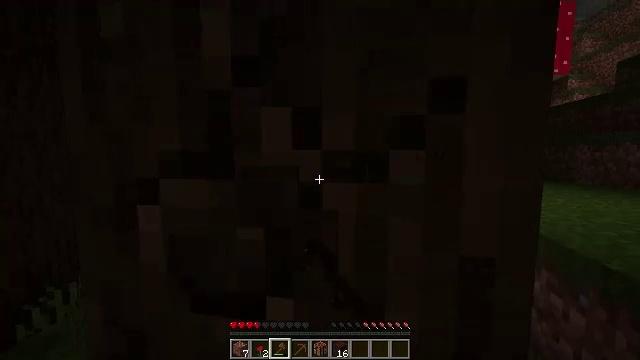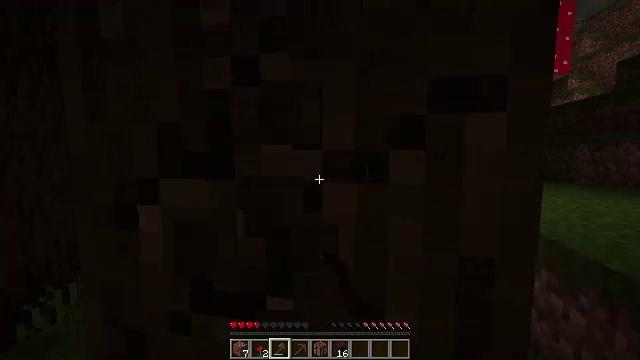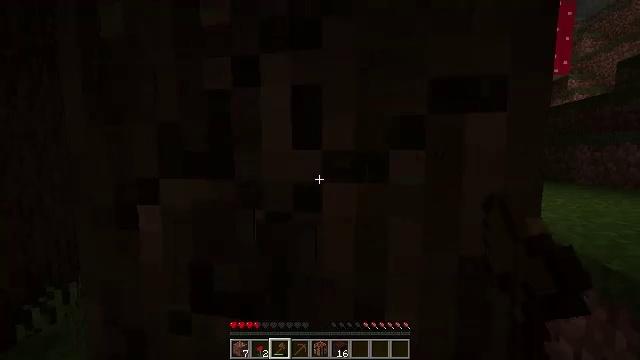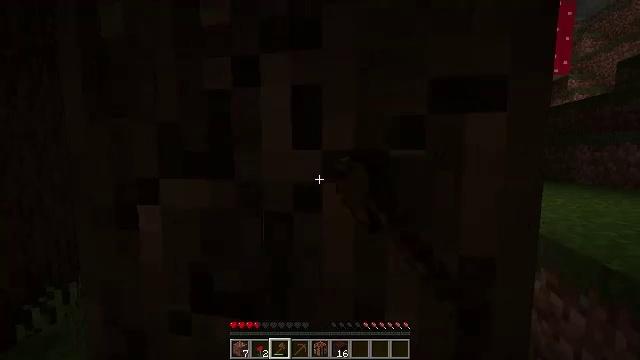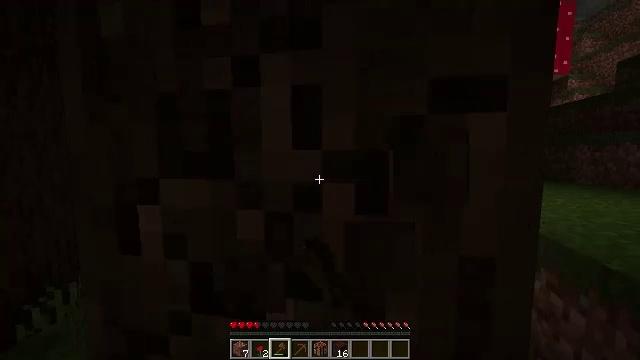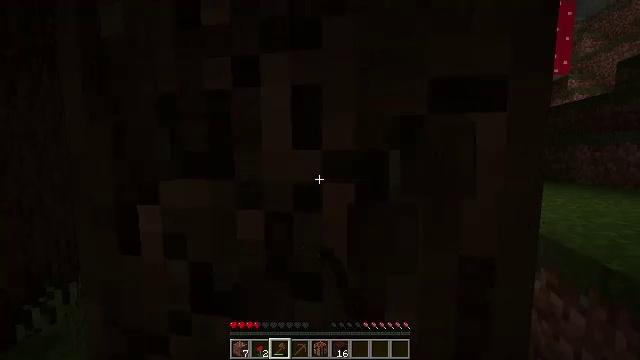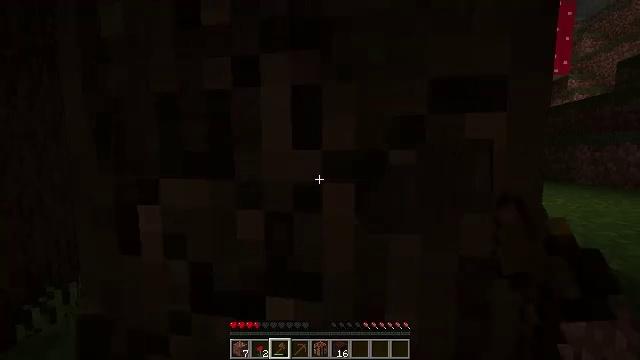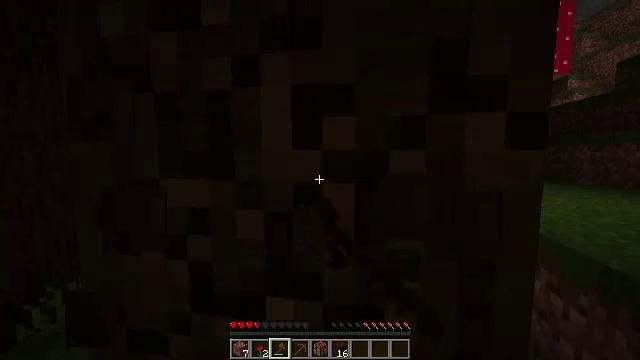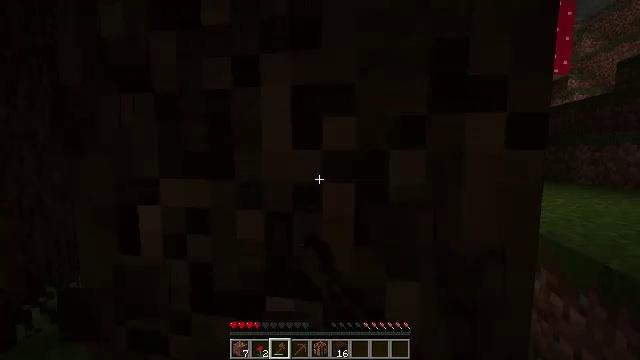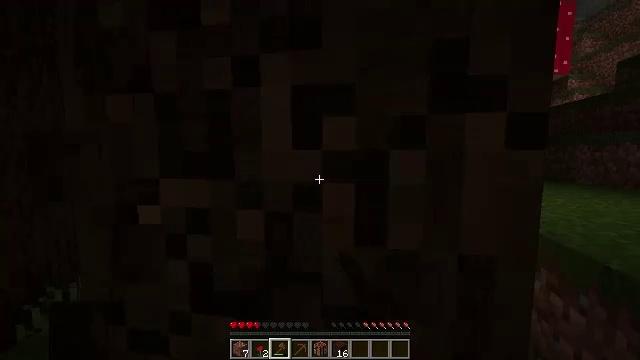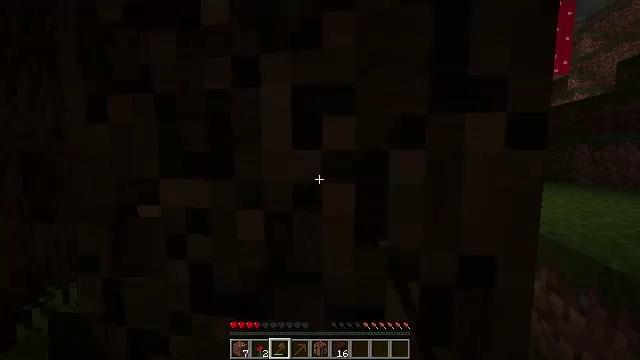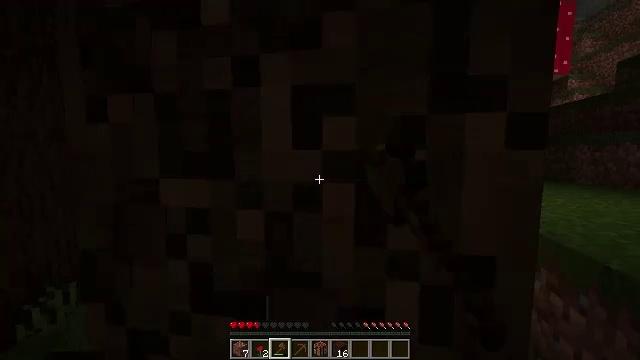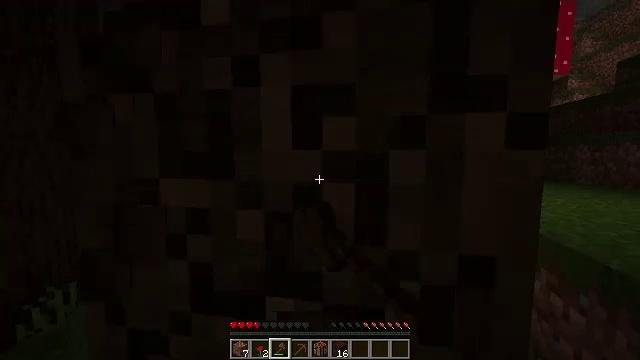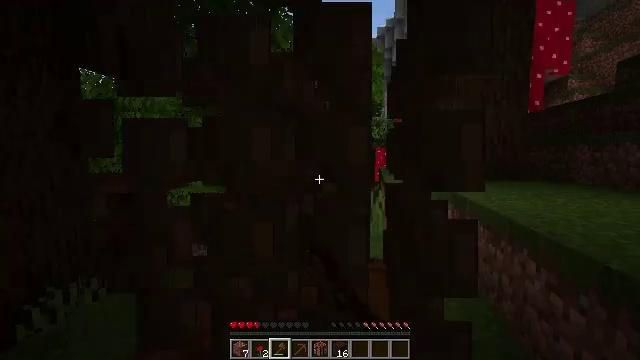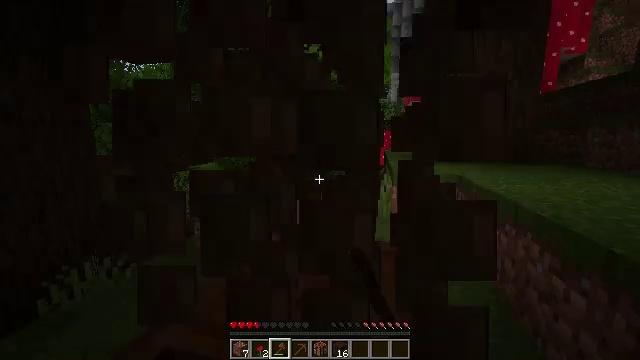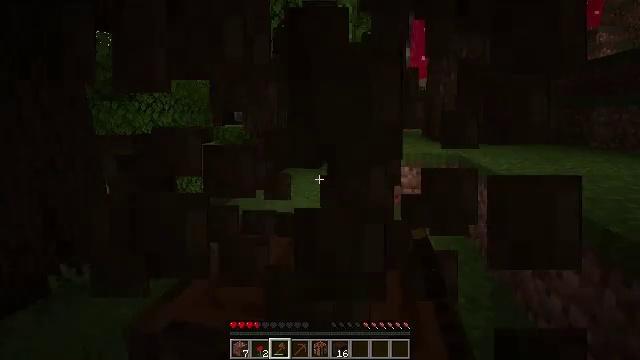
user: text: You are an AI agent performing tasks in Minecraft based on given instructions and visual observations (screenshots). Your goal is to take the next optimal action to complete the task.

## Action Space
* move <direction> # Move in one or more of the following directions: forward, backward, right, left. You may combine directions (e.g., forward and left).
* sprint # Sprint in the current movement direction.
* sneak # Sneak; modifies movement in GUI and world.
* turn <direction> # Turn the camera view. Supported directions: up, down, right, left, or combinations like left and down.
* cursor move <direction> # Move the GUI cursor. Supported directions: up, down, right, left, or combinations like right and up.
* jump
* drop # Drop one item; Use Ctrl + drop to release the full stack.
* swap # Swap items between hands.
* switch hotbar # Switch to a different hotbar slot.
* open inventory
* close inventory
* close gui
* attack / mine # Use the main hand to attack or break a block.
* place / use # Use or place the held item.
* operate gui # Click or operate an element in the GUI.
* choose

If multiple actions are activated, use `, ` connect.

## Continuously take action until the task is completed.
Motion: motion action
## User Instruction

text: Mine the dark oak log from a tree.
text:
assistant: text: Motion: attack / mine
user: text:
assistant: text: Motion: attack / mine
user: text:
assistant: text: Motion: attack / mine
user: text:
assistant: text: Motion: attack / mine
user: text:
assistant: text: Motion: attack / mine
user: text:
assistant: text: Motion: attack / mine
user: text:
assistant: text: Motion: attack / mine
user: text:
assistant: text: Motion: attack / mine
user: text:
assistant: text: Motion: attack / mine
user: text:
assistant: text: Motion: attack / mine
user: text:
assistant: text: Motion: attack / mine
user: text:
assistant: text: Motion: attack / mine
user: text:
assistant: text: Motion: attack / mine
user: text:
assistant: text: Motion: turn left and down, attack / mine
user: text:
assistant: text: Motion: turn down, attack / mine
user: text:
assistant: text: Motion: turn down, attack / mine
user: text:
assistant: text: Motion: turn down, attack / mine
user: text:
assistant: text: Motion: attack / mine
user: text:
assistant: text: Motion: attack / mine
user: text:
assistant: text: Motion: attack / mine
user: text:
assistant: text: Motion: attack / mine
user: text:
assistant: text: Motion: turn down, attack / mine
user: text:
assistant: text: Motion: turn down, attack / mine
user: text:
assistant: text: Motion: attack / mine
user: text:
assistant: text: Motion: attack / mine
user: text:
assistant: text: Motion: turn down, attack / mine
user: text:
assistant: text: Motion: attack / mine
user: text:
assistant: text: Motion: attack / mine
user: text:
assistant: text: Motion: attack / mine
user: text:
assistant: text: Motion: attack / mine